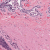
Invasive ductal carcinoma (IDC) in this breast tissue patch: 0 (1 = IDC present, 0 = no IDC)